Field crop: maize
Growth stage: 1
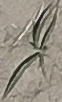
Species: sorghum